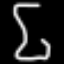
Label: hourglass